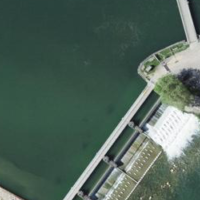
EUNIS habitat code: 15
Species observed at this site:
Salvia glutinosa
Humulus lupulus
Cygnus olor
Prunus padus